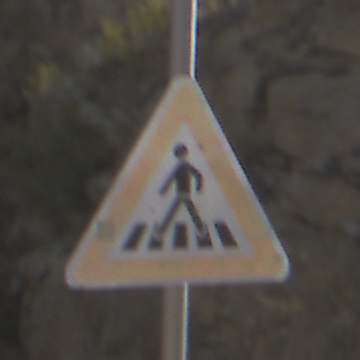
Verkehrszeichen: FussgaengerueberwegRechts
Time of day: MorningAfternoon
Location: Outdoor (Nature)
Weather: PartlyCloudy
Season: NotSpecified
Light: Natural